Interaction volume radius: 5 \u00c5
Interaction volume height: 10 \u00c5
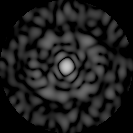
Disorder parameter: 0.8148